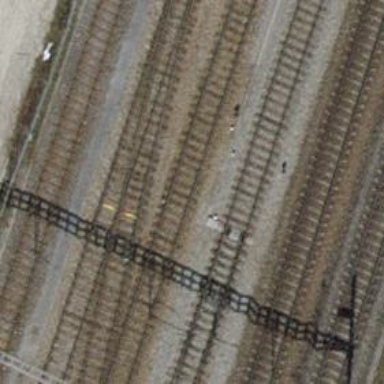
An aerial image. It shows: Siding railway line with electrified contact line for the trains.